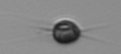
Label: Acanthoica_quattrospina